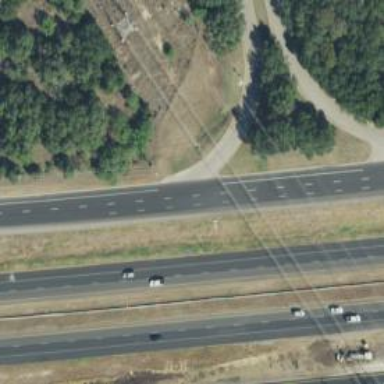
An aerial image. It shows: Secondary road with asphalt surface and frontage road.